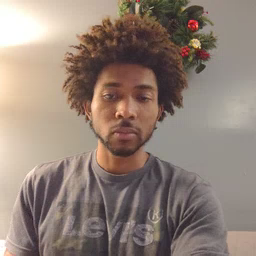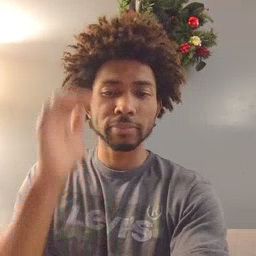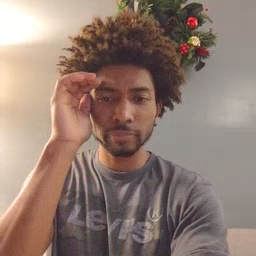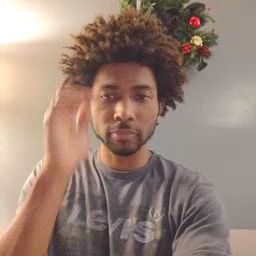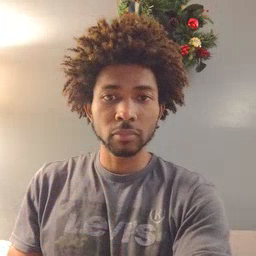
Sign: listen